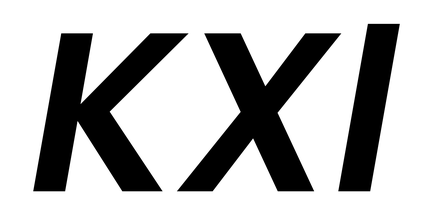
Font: Poppins-SemiBoldItalic